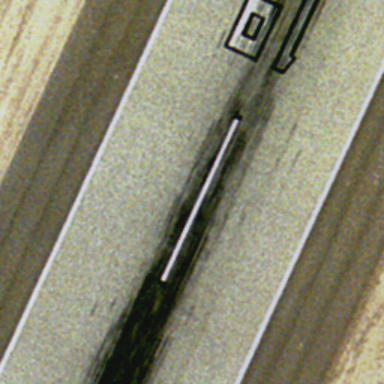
It is a straight runway with some mark lines on it .